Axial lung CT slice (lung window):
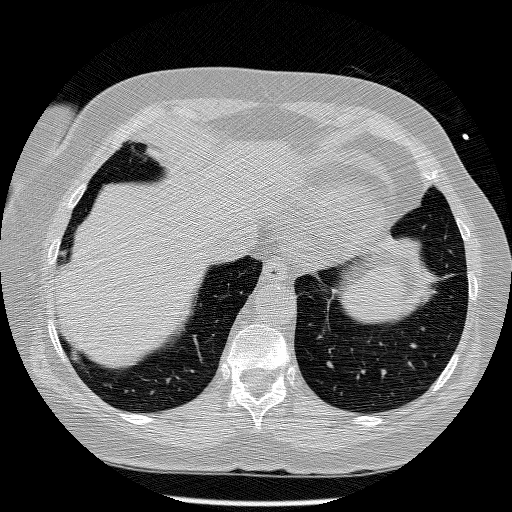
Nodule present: no